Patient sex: F
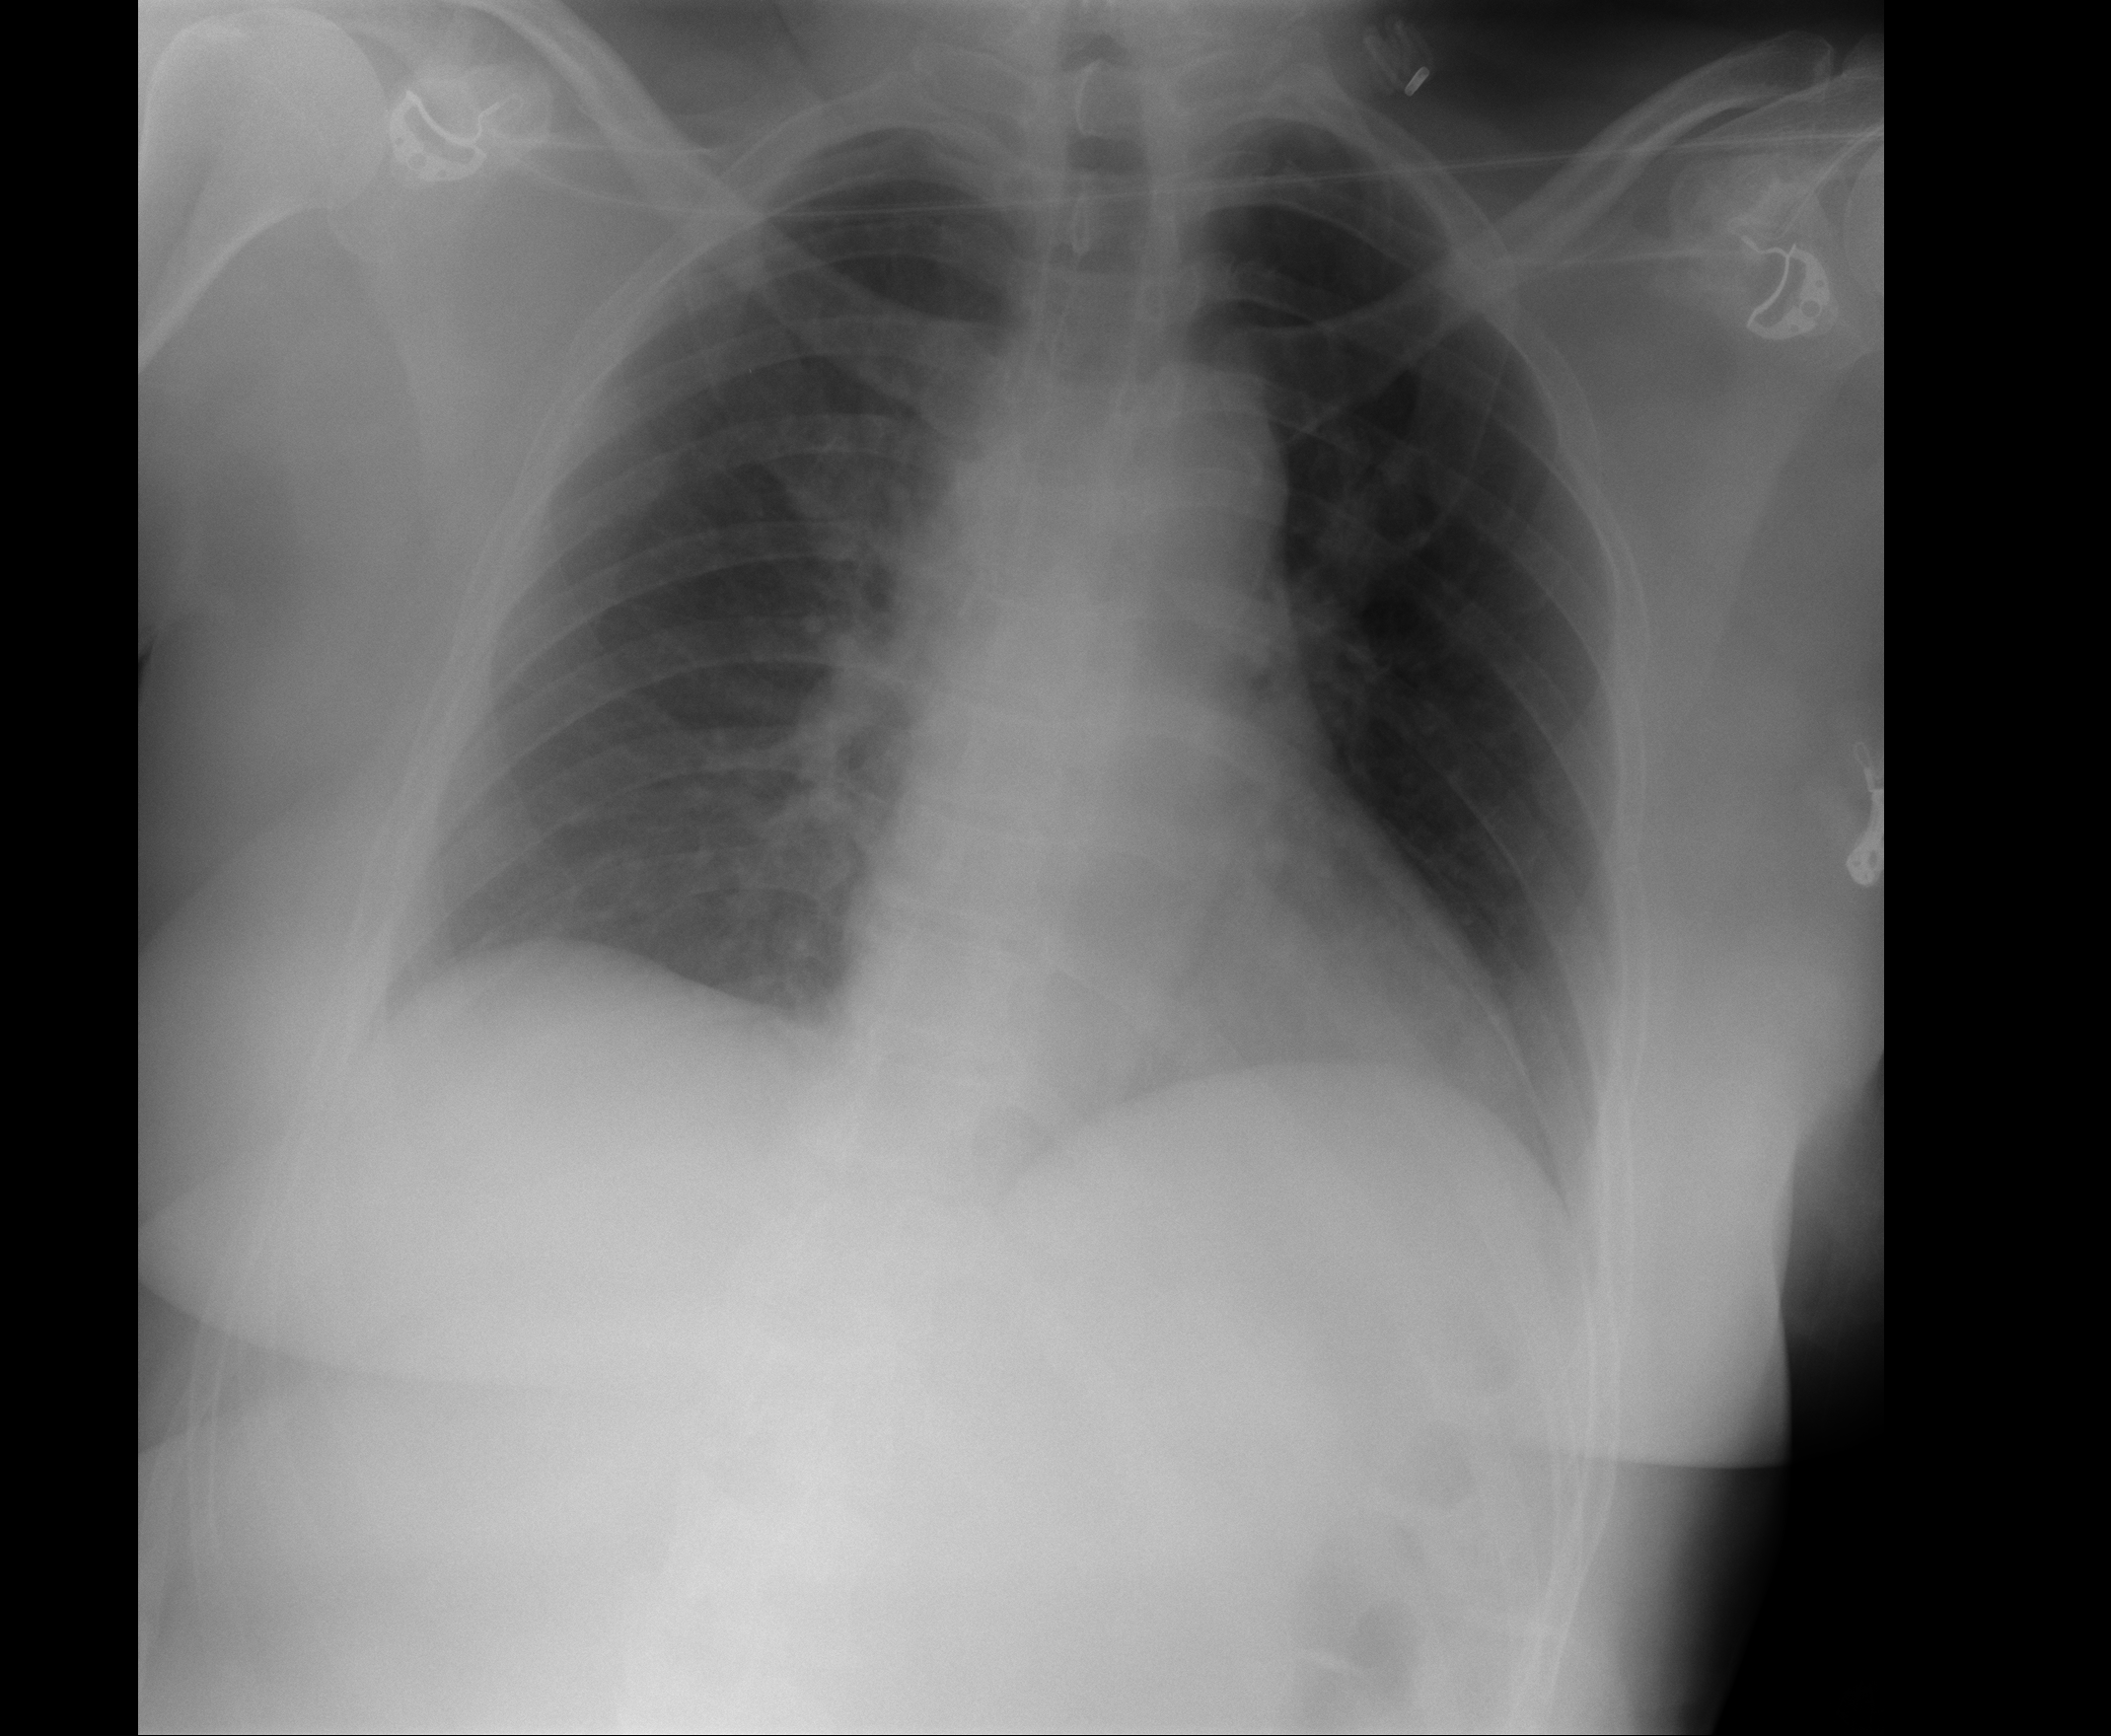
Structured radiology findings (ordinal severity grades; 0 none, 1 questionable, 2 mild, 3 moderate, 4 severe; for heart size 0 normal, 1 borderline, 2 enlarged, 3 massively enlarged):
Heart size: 1
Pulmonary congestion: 1
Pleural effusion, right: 0
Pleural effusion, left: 0
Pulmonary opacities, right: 0
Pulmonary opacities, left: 0
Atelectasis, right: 0
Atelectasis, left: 0